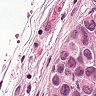
Metastatic tissue present: no